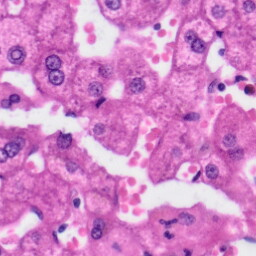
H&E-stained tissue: Liver